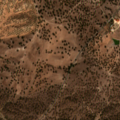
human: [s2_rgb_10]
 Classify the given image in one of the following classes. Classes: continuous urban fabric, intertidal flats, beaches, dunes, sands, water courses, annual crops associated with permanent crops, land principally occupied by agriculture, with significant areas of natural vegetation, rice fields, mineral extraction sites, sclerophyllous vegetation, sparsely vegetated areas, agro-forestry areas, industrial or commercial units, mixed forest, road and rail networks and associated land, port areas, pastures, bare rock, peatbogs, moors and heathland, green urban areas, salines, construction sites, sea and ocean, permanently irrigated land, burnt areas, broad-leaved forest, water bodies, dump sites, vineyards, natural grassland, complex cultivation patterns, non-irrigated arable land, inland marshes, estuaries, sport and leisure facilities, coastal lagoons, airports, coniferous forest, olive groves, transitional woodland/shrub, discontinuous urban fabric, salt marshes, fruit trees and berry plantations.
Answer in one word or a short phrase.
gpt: non-irrigated arable land, olive groves, agro-forestry areas